Question: I use to some columns see the following example,
'''
select 55,5,8,3
'''
and the result will be

---
so, how to convert this into and get the row_number of each ? like below
'''
row.number | col_val
------------+--------
1 55
2 5
3 8
4 3
'''
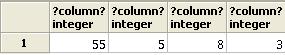
Answer: For this purpose <URL>is enough
or try something like this
'''
select row_number() over() row_num,col_val from (
select unnest((
select array[c1,c2,c3,c4] from (
select 55 c1,5 c2 ,8 c3,3 c4 )s
)) as col_val) b
'''